Question: I need to programmatically create a CAD model. Meaning: The user sets parameters for the model and the application outputs a (insert extension here) file to use in SolidWorks / 3DStudio / Sketchup.
The application generates shells (a tube, for example) with changing radiuses and I would like visualize the shells generated externally, usually in SolidWorks. I suppose it's something like the output of <URL>.
I'm not completely sure about the output I need, I need to test a few options. So I'm looking for the technical solution. A good output file to start with will be a tube with a constant external radius, but the internal radius changes with Z (or the other way around).
In SolidWorks, I'd create a spline and use 'Revolved Boss' to extrude it to a shape. Then create another spline and use 'Revolved Cut' to remove the center, like in this picture (Red - the outline of the pipe - the outer radius. Green - The outline of the inner radius):

(This example is on a tube but the shapes (the intersections) are not really limited, they always consist of geometrical shapes though)
So, my questions are:
1. Is there an (free if possible) infrastructure to do exactly that? Revloved boss and Revolved Cut?
2. Does this infrastructure has an option to export to CAD files?
3. I think I'm using solid modelling - am I?
4. Should I just create a points cloud (model many intersections and join them together)? Which file format should I use then?
The main use will be for working with solidworks. I'm using C#, but anything goes.
I'm sorry for the vague question - I'm pretty new in CADing from code.
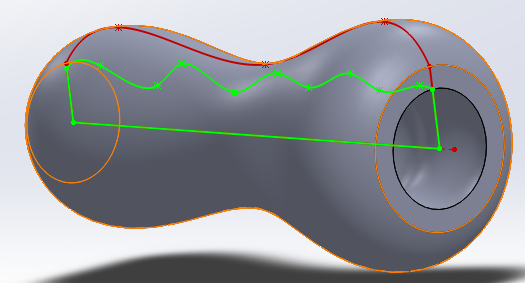
Answer: I ended up using Eyeshot SDK. The alternatives I tried:
- -
Eyeshot has a pretty simple SDK that is usable straight from C#. The documentation is awful, and I spent way too much time trying to figure out the exception it threw - But it has good code samples. And it's okay once you get to know it. A tad expensive though.
I'm still working on the SolidWorks export. Eyeshot supports STL, IGEN, OBJ, and STEP - Solidworks handles them all okay, but the surfaces are not smooth (circles are not circles just many polygons). As I said - still at work.
Anyway, for future references - Here is some code samples that create something similar (outer radius is constant, inner radius changing) to what I described in the question (Check out one of the samples, like Lego, for how to use WorkUnit):
'''
public class CBuildOutput : WorkUnit
{
EntityList entities = new EntityList();
private void CreatePipe()
{
double outerRadius = 60;
// First decide on accuracy
double chordalError = 0.05;
int slices = Utility.NumberOfSegments(outerRadius, chordalError);
// Make a cylinder, the cut a hole from it
// 1. Cylinder
Solid cyl = Solid.CreateCylinder(outerRadius, 50, slices);
// 2. Define the hole curve
Curve innerCurve = new Curve(2, new List<Point3D>() {
new Point3D(outerRadius - 20, 0, 0),
new Point3D(outerRadius - 25, 0, 10),
new Point3D(outerRadius - 15, 0, 20),
new Point3D(outerRadius - 25, 0, 30),
new Point3D(outerRadius - 15, 0, 40),
new Point3D(outerRadius - 20, 0, 50)});
// 3. Create an extrude-able sketch
CompositeCurve holeSketch = new CompositeCurve(
new Line(Point3D.Origin, new Point3D(40, 0, 0)),
innerCurve,
new Line(40, 0, 50, 0, 0, 50));
// 4. Create a hole solid
Solid hole = Solid.Revolve(holeSketch, chordalError, 0, 2 * Math.PI, Vector3D.AxisZ, Point3D.Origin, slices, true);
// 5. Cut the hole from the cylinder
Solid[] final = Solid.Difference<Solid>(cyl, hole);
// entities.Add(cyl, 0, Color.Red);
// entities.Add(hole, 0, Color.Red);
entities.Add(final[0], 0, Color.Red);
}
protected override void DoWork(System.ComponentModel.BackgroundWorker worker, System.ComponentModel.DoWorkEventArgs doWorkEventArgs)
{
CreatePipe();
}
protected override void WorkCompleted(ViewportLayout viewportLayout)
{
viewportLayout.Entities = entities;
viewportLayout.ZoomFit();
// viewportLayout.WriteIGES("model.iges", false);
}
}
'''